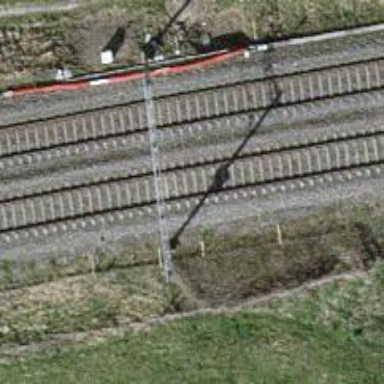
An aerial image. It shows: Railway signal.